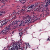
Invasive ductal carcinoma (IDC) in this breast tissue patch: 1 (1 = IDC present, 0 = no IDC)